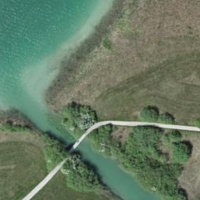
EUNIS habitat code: 16
Species observed at this site:
Corvus corone
Podiceps cristatus
Fulica atra
Nuphar lutea
Rubus caesius
Prunus padus
Gryllus campestris
Milvus milvus
Epipactis palustris
Sylvia atricapilla
Filipendula ulmaria